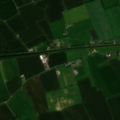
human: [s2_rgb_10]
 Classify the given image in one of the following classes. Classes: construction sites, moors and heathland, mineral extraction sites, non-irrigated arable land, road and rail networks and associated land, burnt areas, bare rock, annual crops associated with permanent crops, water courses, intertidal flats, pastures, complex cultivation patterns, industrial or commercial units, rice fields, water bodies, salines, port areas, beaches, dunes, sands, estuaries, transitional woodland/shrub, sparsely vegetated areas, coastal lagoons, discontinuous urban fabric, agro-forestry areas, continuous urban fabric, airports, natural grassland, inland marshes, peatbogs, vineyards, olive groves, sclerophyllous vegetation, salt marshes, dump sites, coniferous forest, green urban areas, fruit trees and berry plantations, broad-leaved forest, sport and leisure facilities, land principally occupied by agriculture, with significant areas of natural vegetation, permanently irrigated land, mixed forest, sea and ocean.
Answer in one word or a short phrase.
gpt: non-irrigated arable land, pastures